Question: I have the following code;
'''
y = errnums
err_box = Box(
y=y,
name='Error Percent',
boxmean='sd',
marker=Marker(color='red'),
boxpoints='all',
jitter=0.5,
pointpos=-2.0
)
layout = Layout(
title='Error BoxPlot',
height=500,
width=500
)
fig = Figure(data=Data([err_box]), layout=layout)
plotly.image.save_as(fig, os.path.join(output_images, 'err_box.png'))
'''
Which generates the following image;

What I would like to do is the following two things;
1) Add % next to the y-axis numbers. (Instead of having a traditional y-axis label saying "Error (%)")
2) Label all the vital points: mean, first quartile, third quartile, and stdev. Ideally the label would be a 4 sig-fig ('.2f') number next to the line.
Also, the stdev is the dotted line, and the diamond represents 1 sigma? 2 sigma?
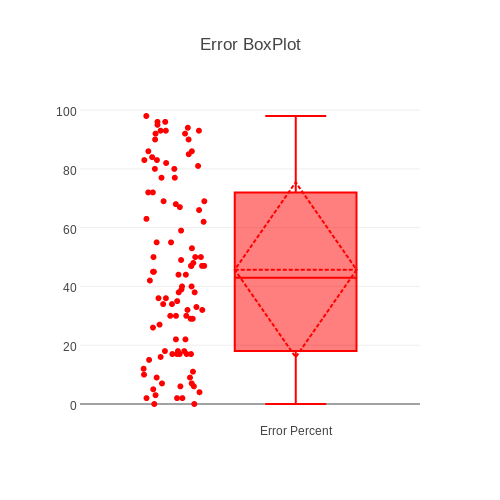
Answer: For labels, try <URL> You'll have to compute the quartiles and mean yourself to position the labels.
Simple example:
'''
import plotly.plotly as py
from plotly.graph_objs import *
data = Data([
Box(
y=[0, 1, 1, 2, 3, 5, 8, 13, 21],
boxpoints='all',
jitter=0.3,
pointpos=-1.8
)
])
layout = Layout(
annotations=Annotations([
Annotation(
x=0.3,
y=8.822,
text='3rd Quartile',
showarrow=False,
font=Font(
size=16
)
)
])
)
fig = Figure(data=data, layout=layout)
plot_url = py.plot(fig)
'''
<URL>

I recommend adding and positioning the annotations in the Plotly workspace, and then viewing the generated code:

The diamond shows the mean, and +- 1 standard deviation away from it.
It's not currently possible to add a % to the y-axis labels.